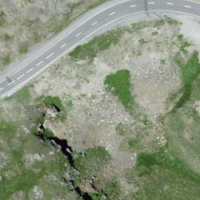
EUNIS habitat code: 31
Species observed at this site:
Prunella collaris